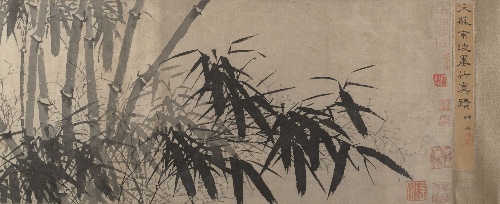
Title: 清　佚名　蘇軾(僞款)　墨竹圖　卷|Bamboo
Artist: Unidentified artist|Su Shi
Artist bio: |Chinese, 1037–1101
Object type: Handscroll
Classification: Paintings
Medium: Handscroll; ink on paper
Culture: China
Period: Ming (1368–1644) or Qing dynasty (1644–1911)
Dimensions: Image: 11 1/16 in. × 9 ft. 1 7/8 in. (28.1 × 279.1 cm)
Department: Asian Art
Credit line: From the Collection of A. W. Bahr, Purchase, Fletcher Fund, 1947
Accession year: 1947
Repository: Metropolitan Museum of Art, New York, NY
Tags: Bamboo